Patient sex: M
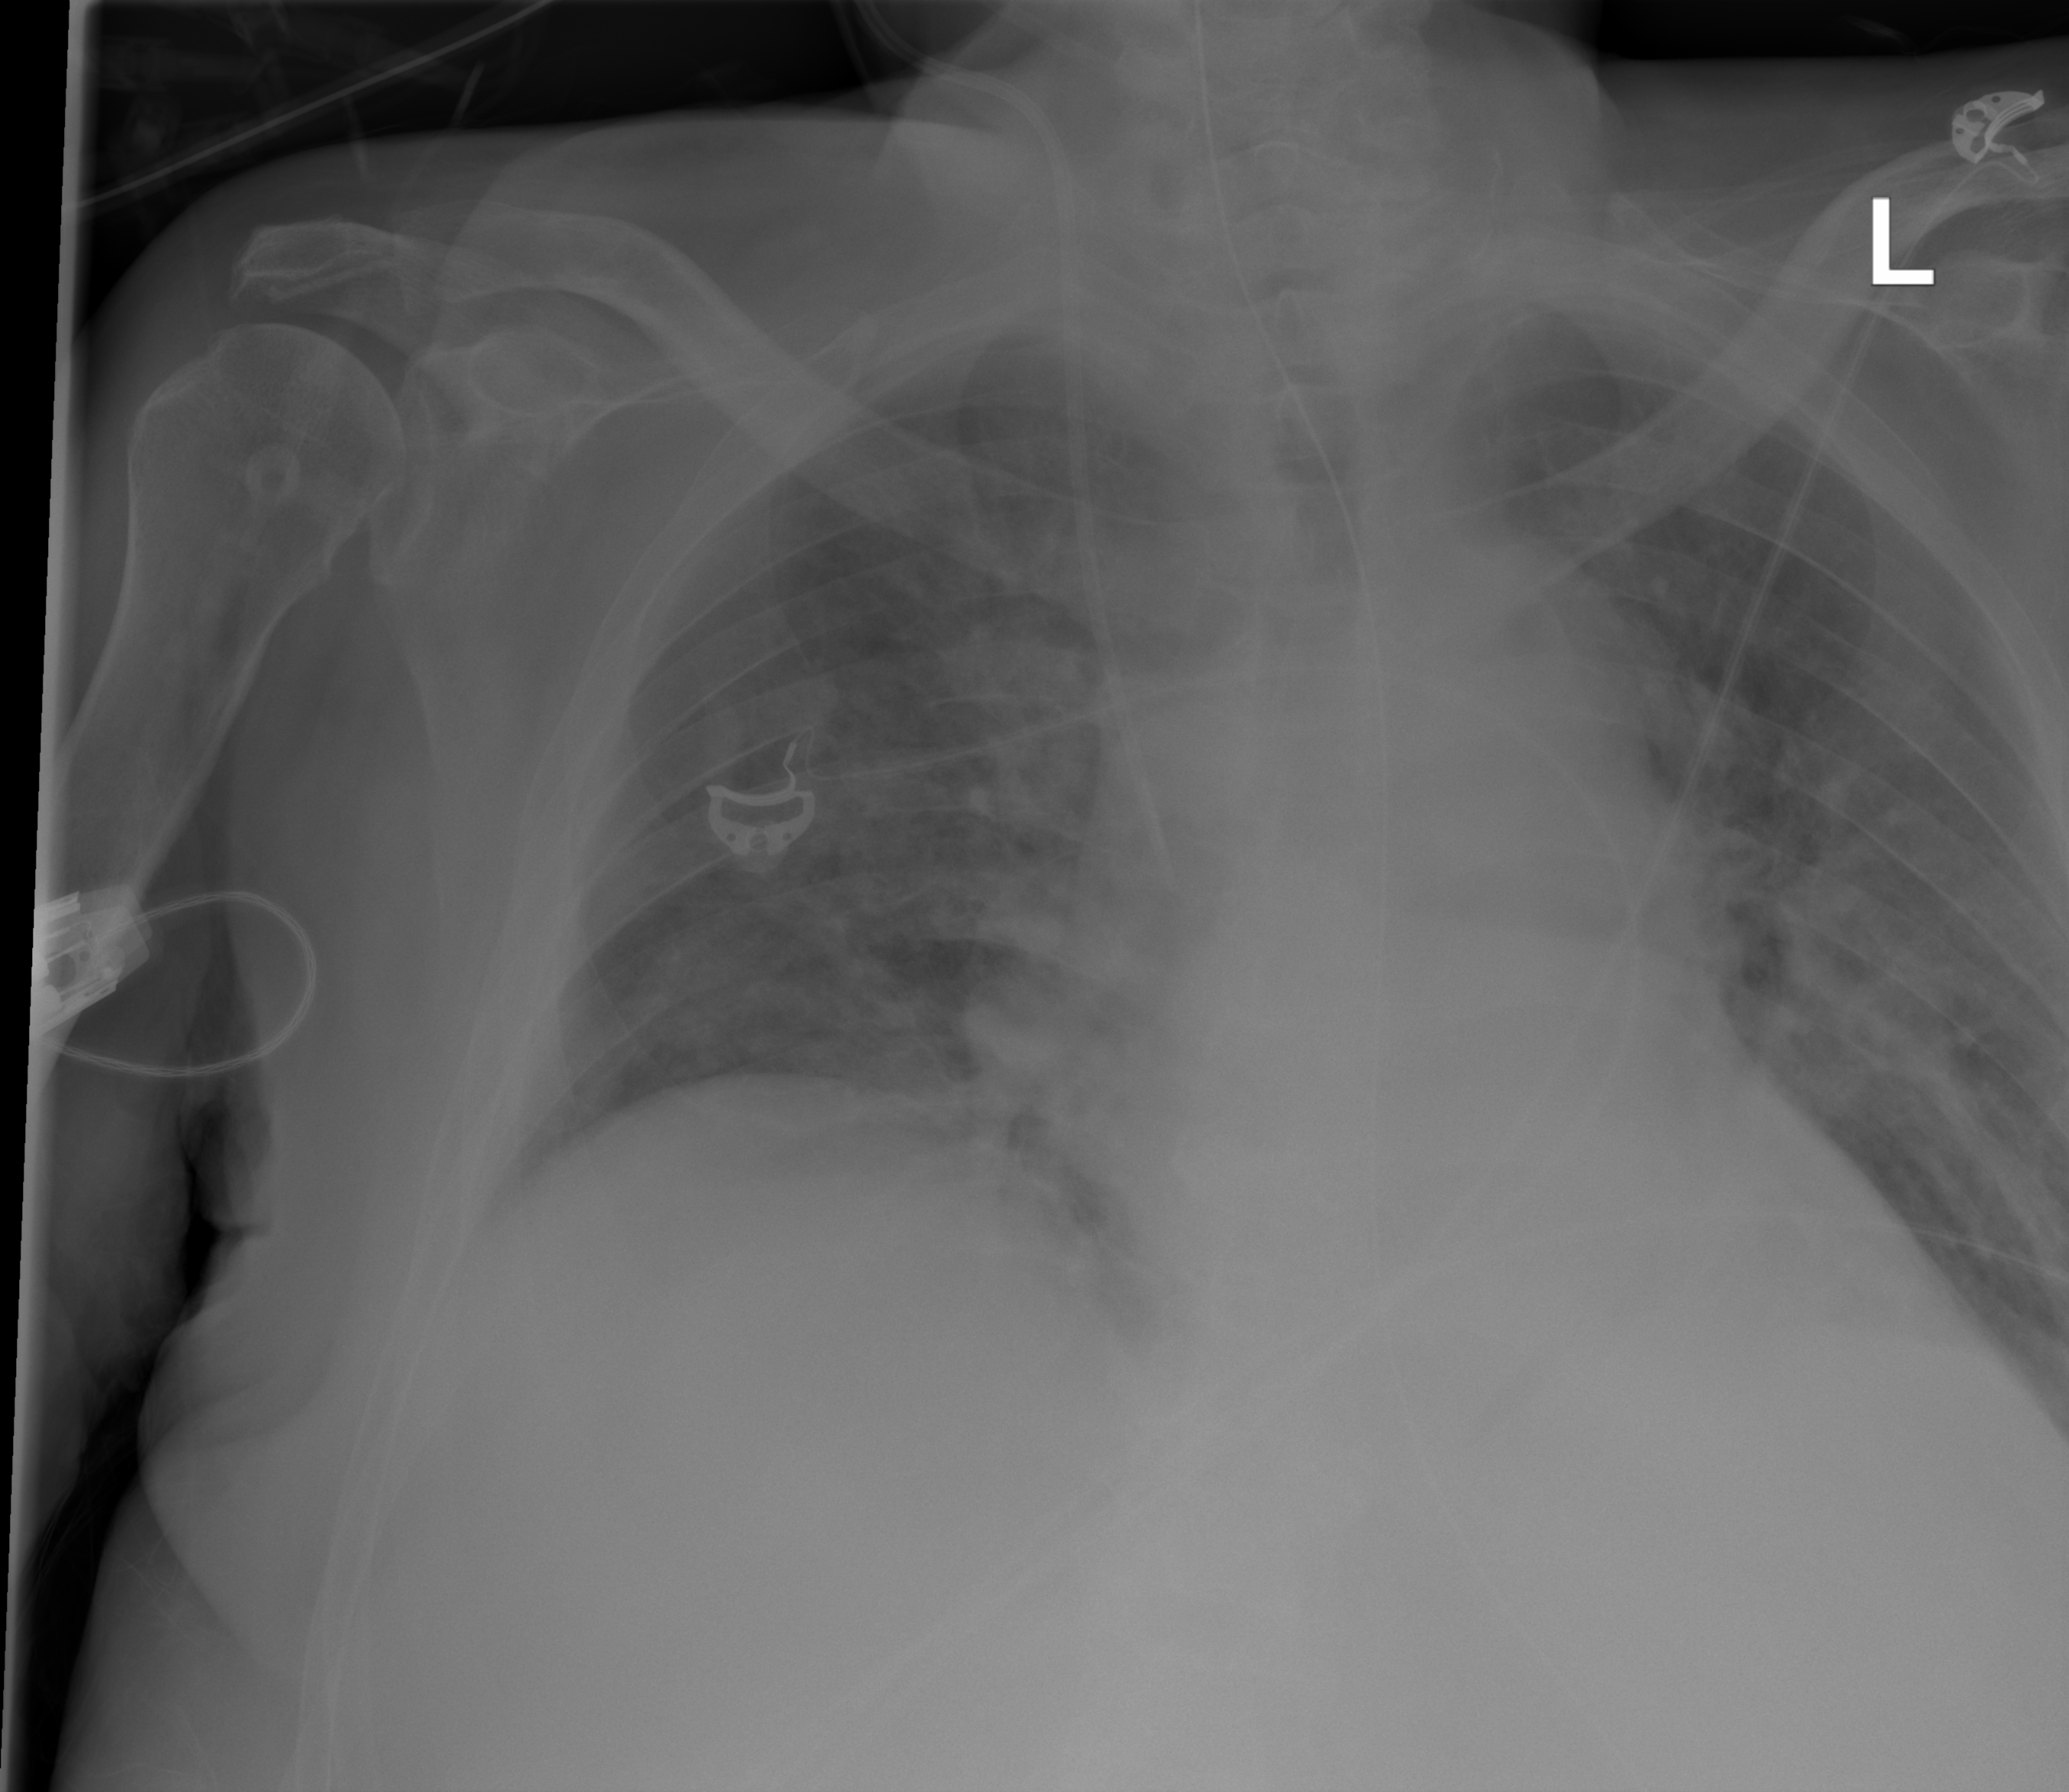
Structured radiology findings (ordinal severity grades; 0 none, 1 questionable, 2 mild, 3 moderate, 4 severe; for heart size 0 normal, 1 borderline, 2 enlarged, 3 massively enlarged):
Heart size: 0
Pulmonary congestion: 2
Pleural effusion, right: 0
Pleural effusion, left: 0
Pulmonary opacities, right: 2
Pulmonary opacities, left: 2
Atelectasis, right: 2
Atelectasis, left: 2